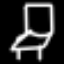
Label: chair